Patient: sex M, age 52
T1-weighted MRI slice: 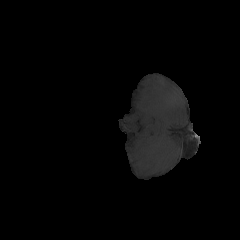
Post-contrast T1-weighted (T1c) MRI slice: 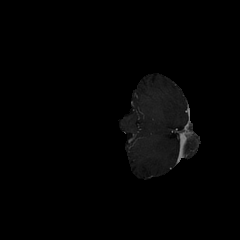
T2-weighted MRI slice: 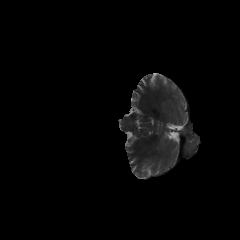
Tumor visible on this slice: no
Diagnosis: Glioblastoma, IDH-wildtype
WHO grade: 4